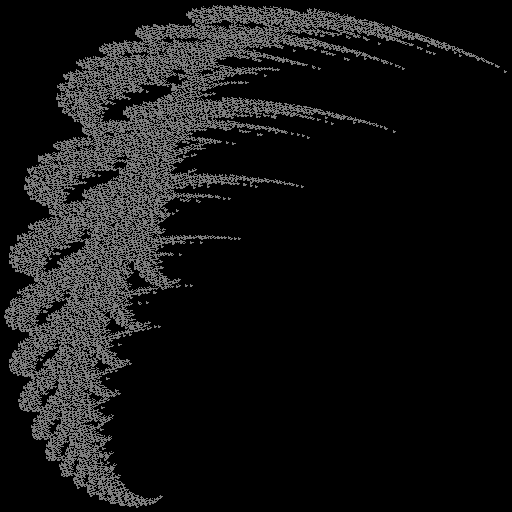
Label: snowdrift